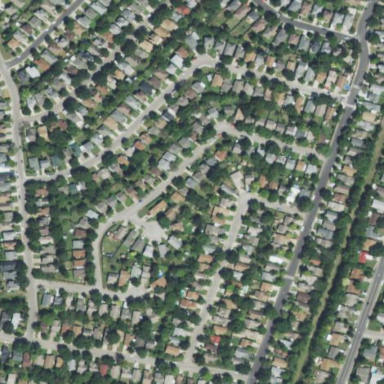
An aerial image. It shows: Residential neighbourhood.